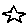
Label: star